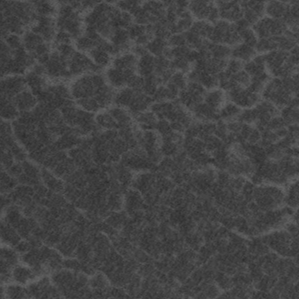
Label: frost